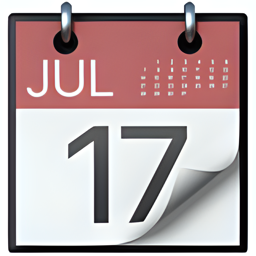
Name: tear off calendar
Emoji: 📆
Group: Objects
Sub-group: office